Field crop: maize
Growth stage: 2
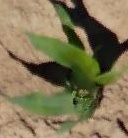
Species: maize